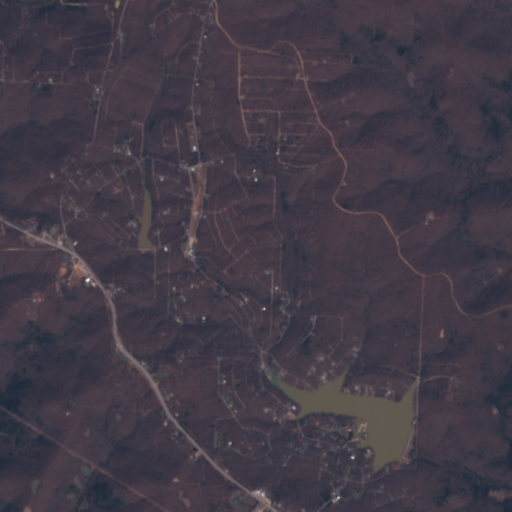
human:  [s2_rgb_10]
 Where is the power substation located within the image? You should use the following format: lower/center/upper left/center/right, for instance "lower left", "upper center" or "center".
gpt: The power substation is located in the lower center of the image.
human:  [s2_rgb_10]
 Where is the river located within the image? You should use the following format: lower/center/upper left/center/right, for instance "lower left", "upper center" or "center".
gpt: The river is located in the lower left of the image.
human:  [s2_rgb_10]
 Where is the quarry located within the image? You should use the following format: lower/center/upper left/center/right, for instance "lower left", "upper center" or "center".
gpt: There is no quarry in the image.